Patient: sex M, age 58
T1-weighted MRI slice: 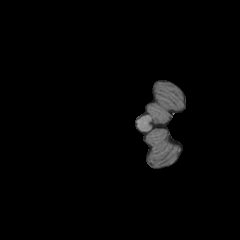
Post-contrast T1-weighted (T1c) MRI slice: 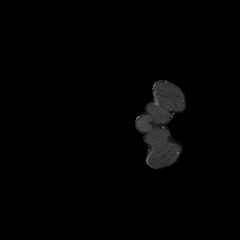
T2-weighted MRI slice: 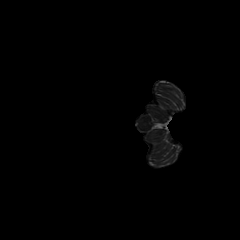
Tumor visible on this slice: no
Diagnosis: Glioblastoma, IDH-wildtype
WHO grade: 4